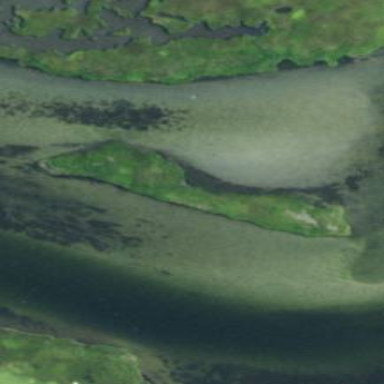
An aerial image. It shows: Islet along the coastline.